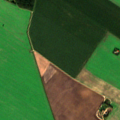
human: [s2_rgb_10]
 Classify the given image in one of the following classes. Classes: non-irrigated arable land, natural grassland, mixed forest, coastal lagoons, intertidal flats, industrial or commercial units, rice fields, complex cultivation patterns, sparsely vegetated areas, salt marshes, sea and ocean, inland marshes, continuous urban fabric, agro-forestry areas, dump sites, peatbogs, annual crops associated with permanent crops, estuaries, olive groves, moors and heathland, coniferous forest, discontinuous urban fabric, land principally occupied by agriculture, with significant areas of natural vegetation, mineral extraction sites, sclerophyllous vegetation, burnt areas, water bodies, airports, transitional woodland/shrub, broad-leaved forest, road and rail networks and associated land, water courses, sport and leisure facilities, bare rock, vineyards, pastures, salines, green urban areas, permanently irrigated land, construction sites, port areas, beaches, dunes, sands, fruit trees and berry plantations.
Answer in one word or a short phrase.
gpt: non-irrigated arable land, broad-leaved forest